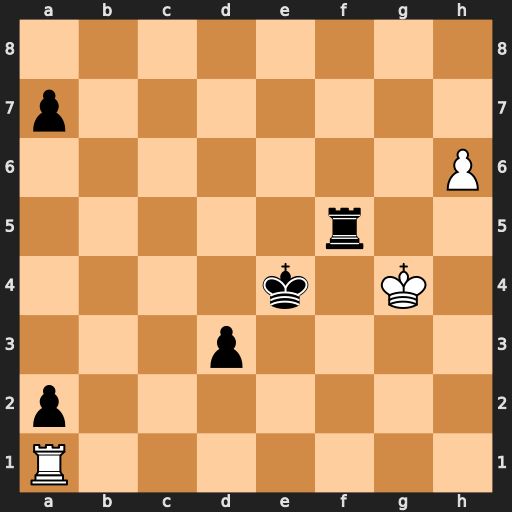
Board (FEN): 8/p7/7P/5r2/4k1K1/3p4/p7/R7
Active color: w
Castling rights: -
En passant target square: -
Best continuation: Re1+ Kd5 Kxf5